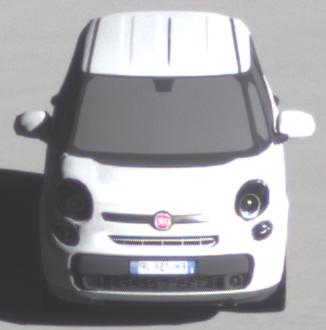
Make: Fiat
Model: 500L 1.4 16V
Detailed model: 500L (199)
Model produced from: 2012/10
Model produced until: 2017/05
Doors: 5
Color: white
Road condition: dry road
Daytime: morning or afternoon
Contrast: high contrast